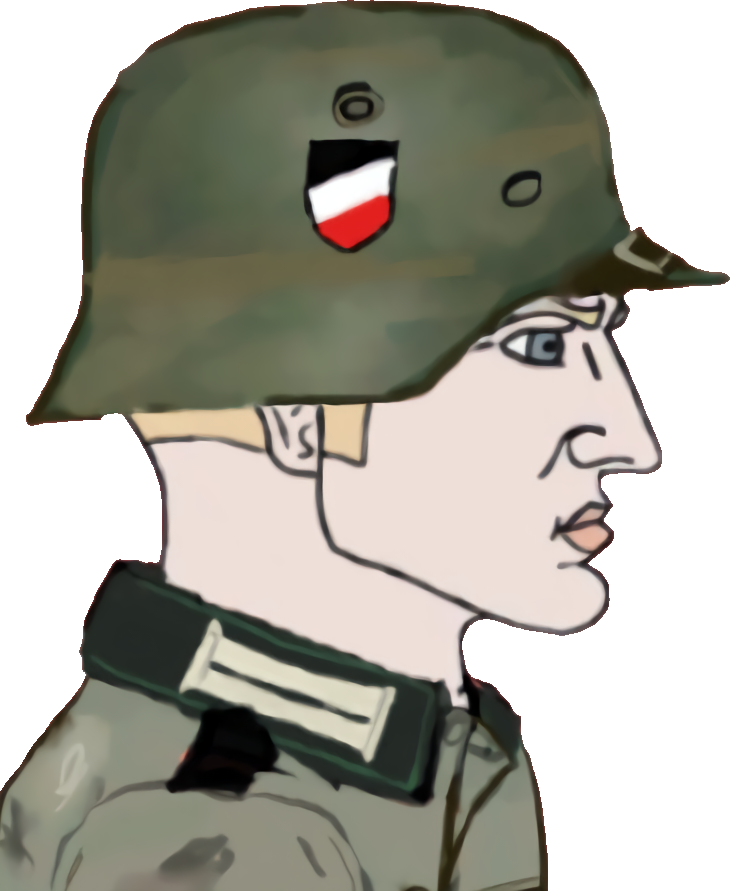
Label: 4_Yes_Chad